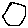
Label: hexagon